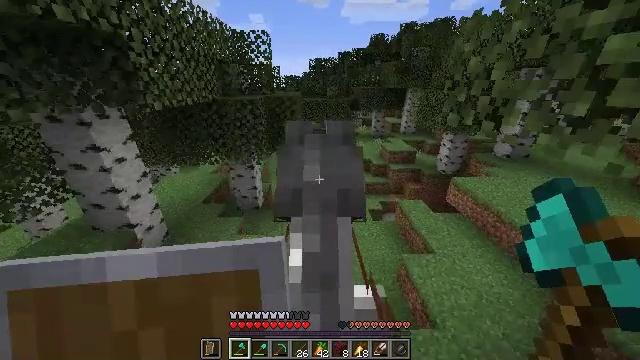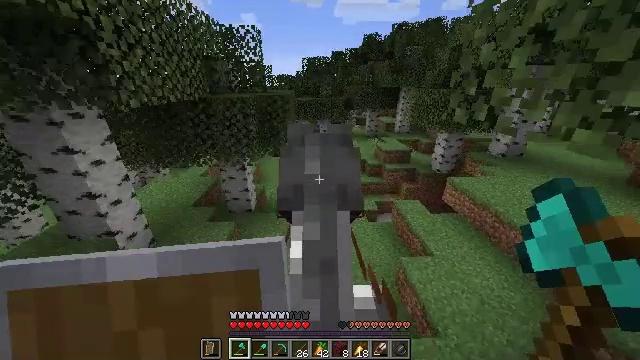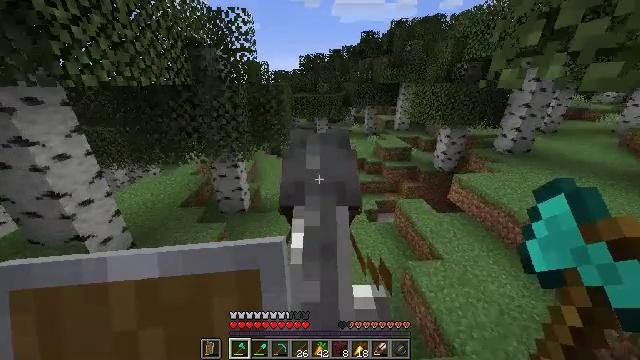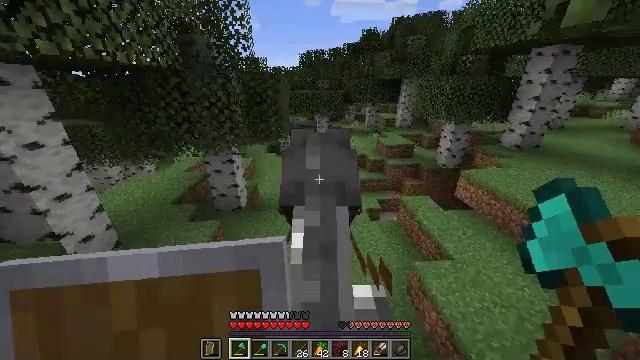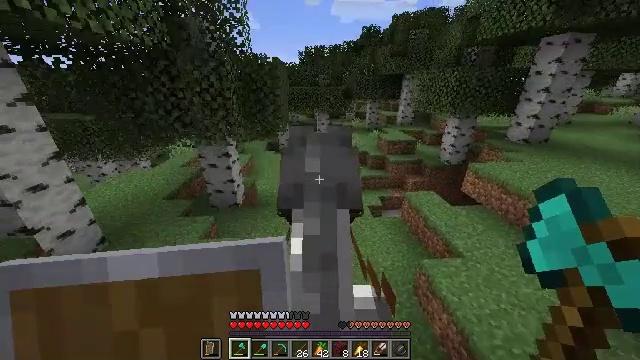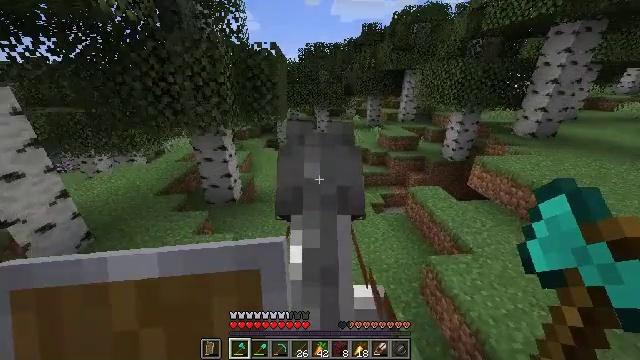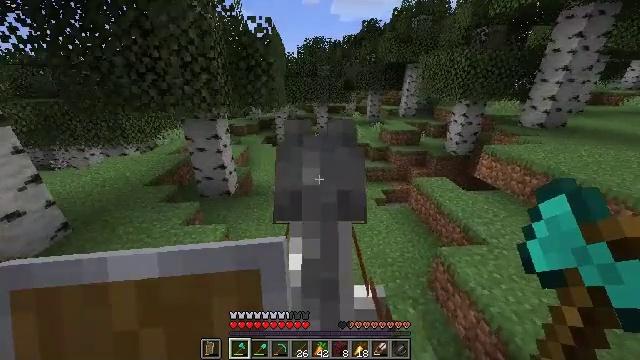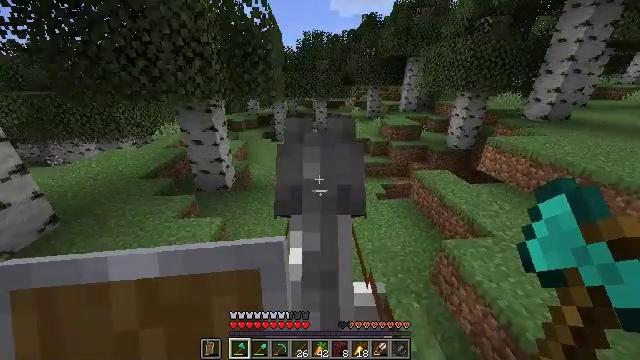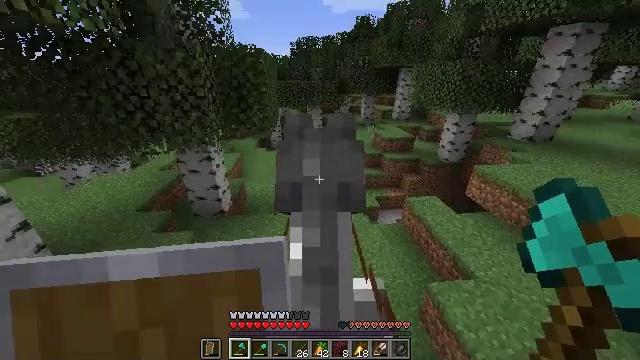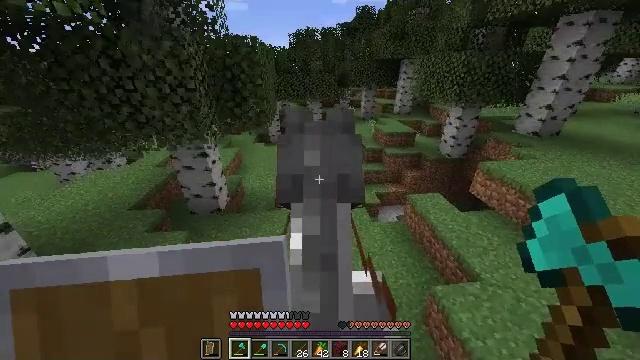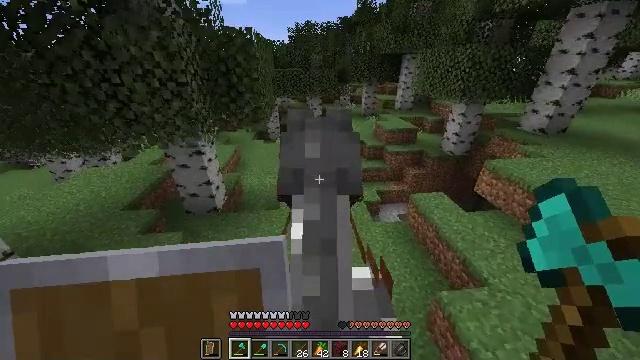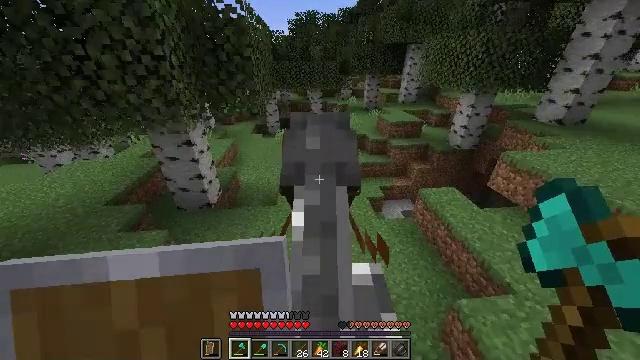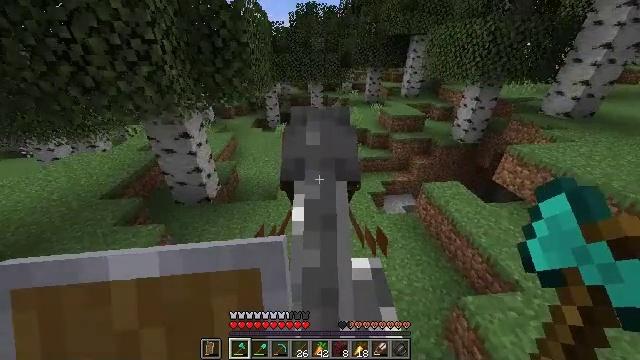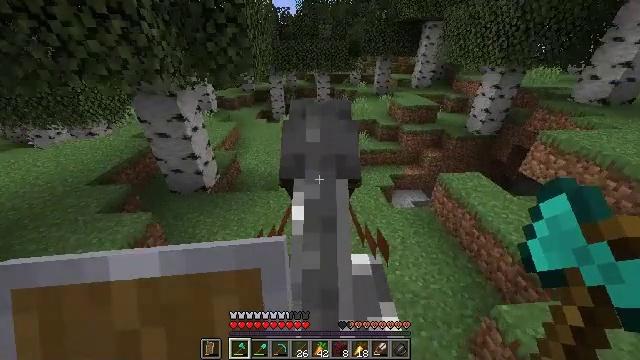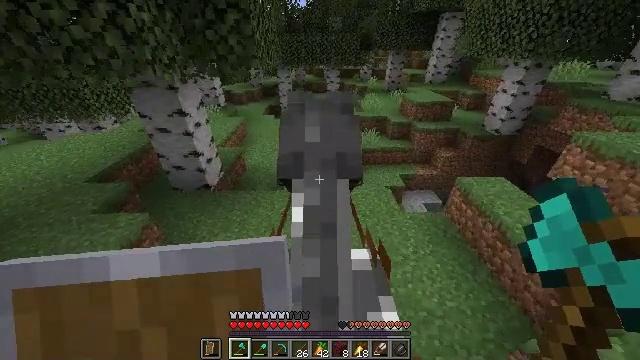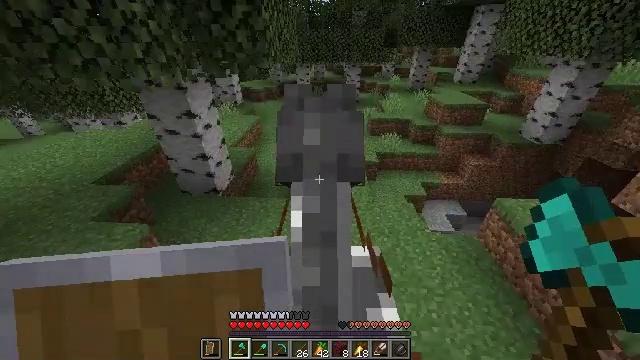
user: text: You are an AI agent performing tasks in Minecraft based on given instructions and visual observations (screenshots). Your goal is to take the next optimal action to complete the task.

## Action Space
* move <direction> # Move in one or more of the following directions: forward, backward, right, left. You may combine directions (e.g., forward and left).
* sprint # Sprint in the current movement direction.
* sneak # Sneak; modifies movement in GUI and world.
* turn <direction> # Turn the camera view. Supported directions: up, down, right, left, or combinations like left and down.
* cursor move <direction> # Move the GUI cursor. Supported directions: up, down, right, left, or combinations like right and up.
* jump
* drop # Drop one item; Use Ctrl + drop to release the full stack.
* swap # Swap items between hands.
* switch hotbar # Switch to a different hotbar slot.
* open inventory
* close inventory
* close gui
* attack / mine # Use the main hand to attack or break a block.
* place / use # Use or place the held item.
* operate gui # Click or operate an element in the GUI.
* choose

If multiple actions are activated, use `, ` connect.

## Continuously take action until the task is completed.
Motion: motion action
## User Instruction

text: Dig up some sand.
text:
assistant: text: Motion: move forward, sprint
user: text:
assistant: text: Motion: move forward, sprint
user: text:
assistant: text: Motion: move forward, sprint
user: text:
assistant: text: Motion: move forward, sprint
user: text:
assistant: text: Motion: move forward, sprint
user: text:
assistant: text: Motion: move forward, sprint
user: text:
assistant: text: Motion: move forward, sprint, turn right
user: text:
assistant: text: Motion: move forward, sprint
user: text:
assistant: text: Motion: move forward, sprint, turn down
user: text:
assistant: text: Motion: move forward, sprint
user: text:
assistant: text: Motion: move forward, sprint
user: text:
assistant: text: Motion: move forward, sprint, turn down
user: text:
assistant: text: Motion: move forward, sprint, turn left and down
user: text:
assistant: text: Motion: move forward, sprint, turn left and down
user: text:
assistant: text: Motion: move forward, sprint, turn left
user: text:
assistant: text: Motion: move forward, sprint, turn left
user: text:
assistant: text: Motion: move forward, sprint, turn left
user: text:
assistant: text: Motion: move forward, sprint, turn left
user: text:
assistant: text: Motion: move forward, sprint
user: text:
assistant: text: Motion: move forward, sprint
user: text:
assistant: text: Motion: move forward, sprint
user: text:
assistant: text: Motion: move forward, sprint
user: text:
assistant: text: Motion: move forward, sprint, turn left
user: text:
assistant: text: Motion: move forward, sprint
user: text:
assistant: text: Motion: move forward, sprint, turn up
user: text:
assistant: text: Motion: move forward, sprint, turn up
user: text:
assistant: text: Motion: move forward, sprint
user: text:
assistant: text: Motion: move forward, sprint
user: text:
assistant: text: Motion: move forward, sprint
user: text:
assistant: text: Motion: move forward, sprint